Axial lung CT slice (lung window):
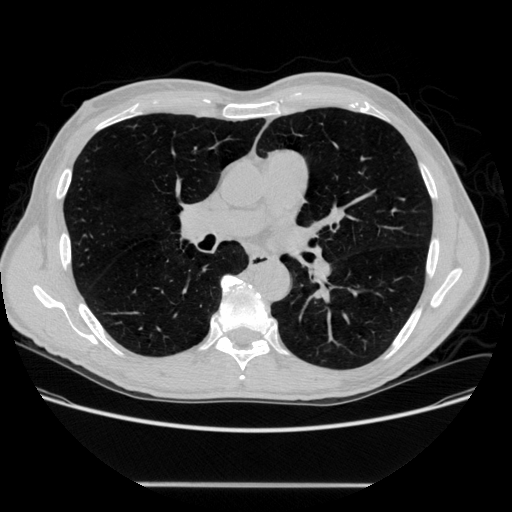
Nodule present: no